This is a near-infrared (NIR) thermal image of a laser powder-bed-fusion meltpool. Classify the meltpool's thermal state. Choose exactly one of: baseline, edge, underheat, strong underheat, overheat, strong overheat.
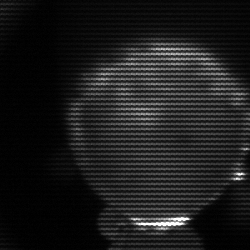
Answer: edge